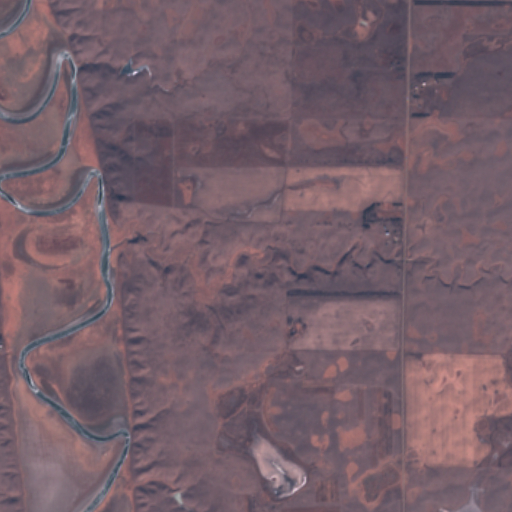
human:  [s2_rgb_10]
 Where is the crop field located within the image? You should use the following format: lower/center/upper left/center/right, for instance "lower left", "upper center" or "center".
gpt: The crop field is located in the lower left of the image.
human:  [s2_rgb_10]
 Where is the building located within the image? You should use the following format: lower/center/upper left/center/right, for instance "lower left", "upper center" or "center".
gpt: The building is located in the upper right of the image.
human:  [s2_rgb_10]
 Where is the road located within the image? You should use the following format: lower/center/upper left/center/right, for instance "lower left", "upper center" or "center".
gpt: There is no road in the image.